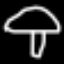
Label: mushroom